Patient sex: M
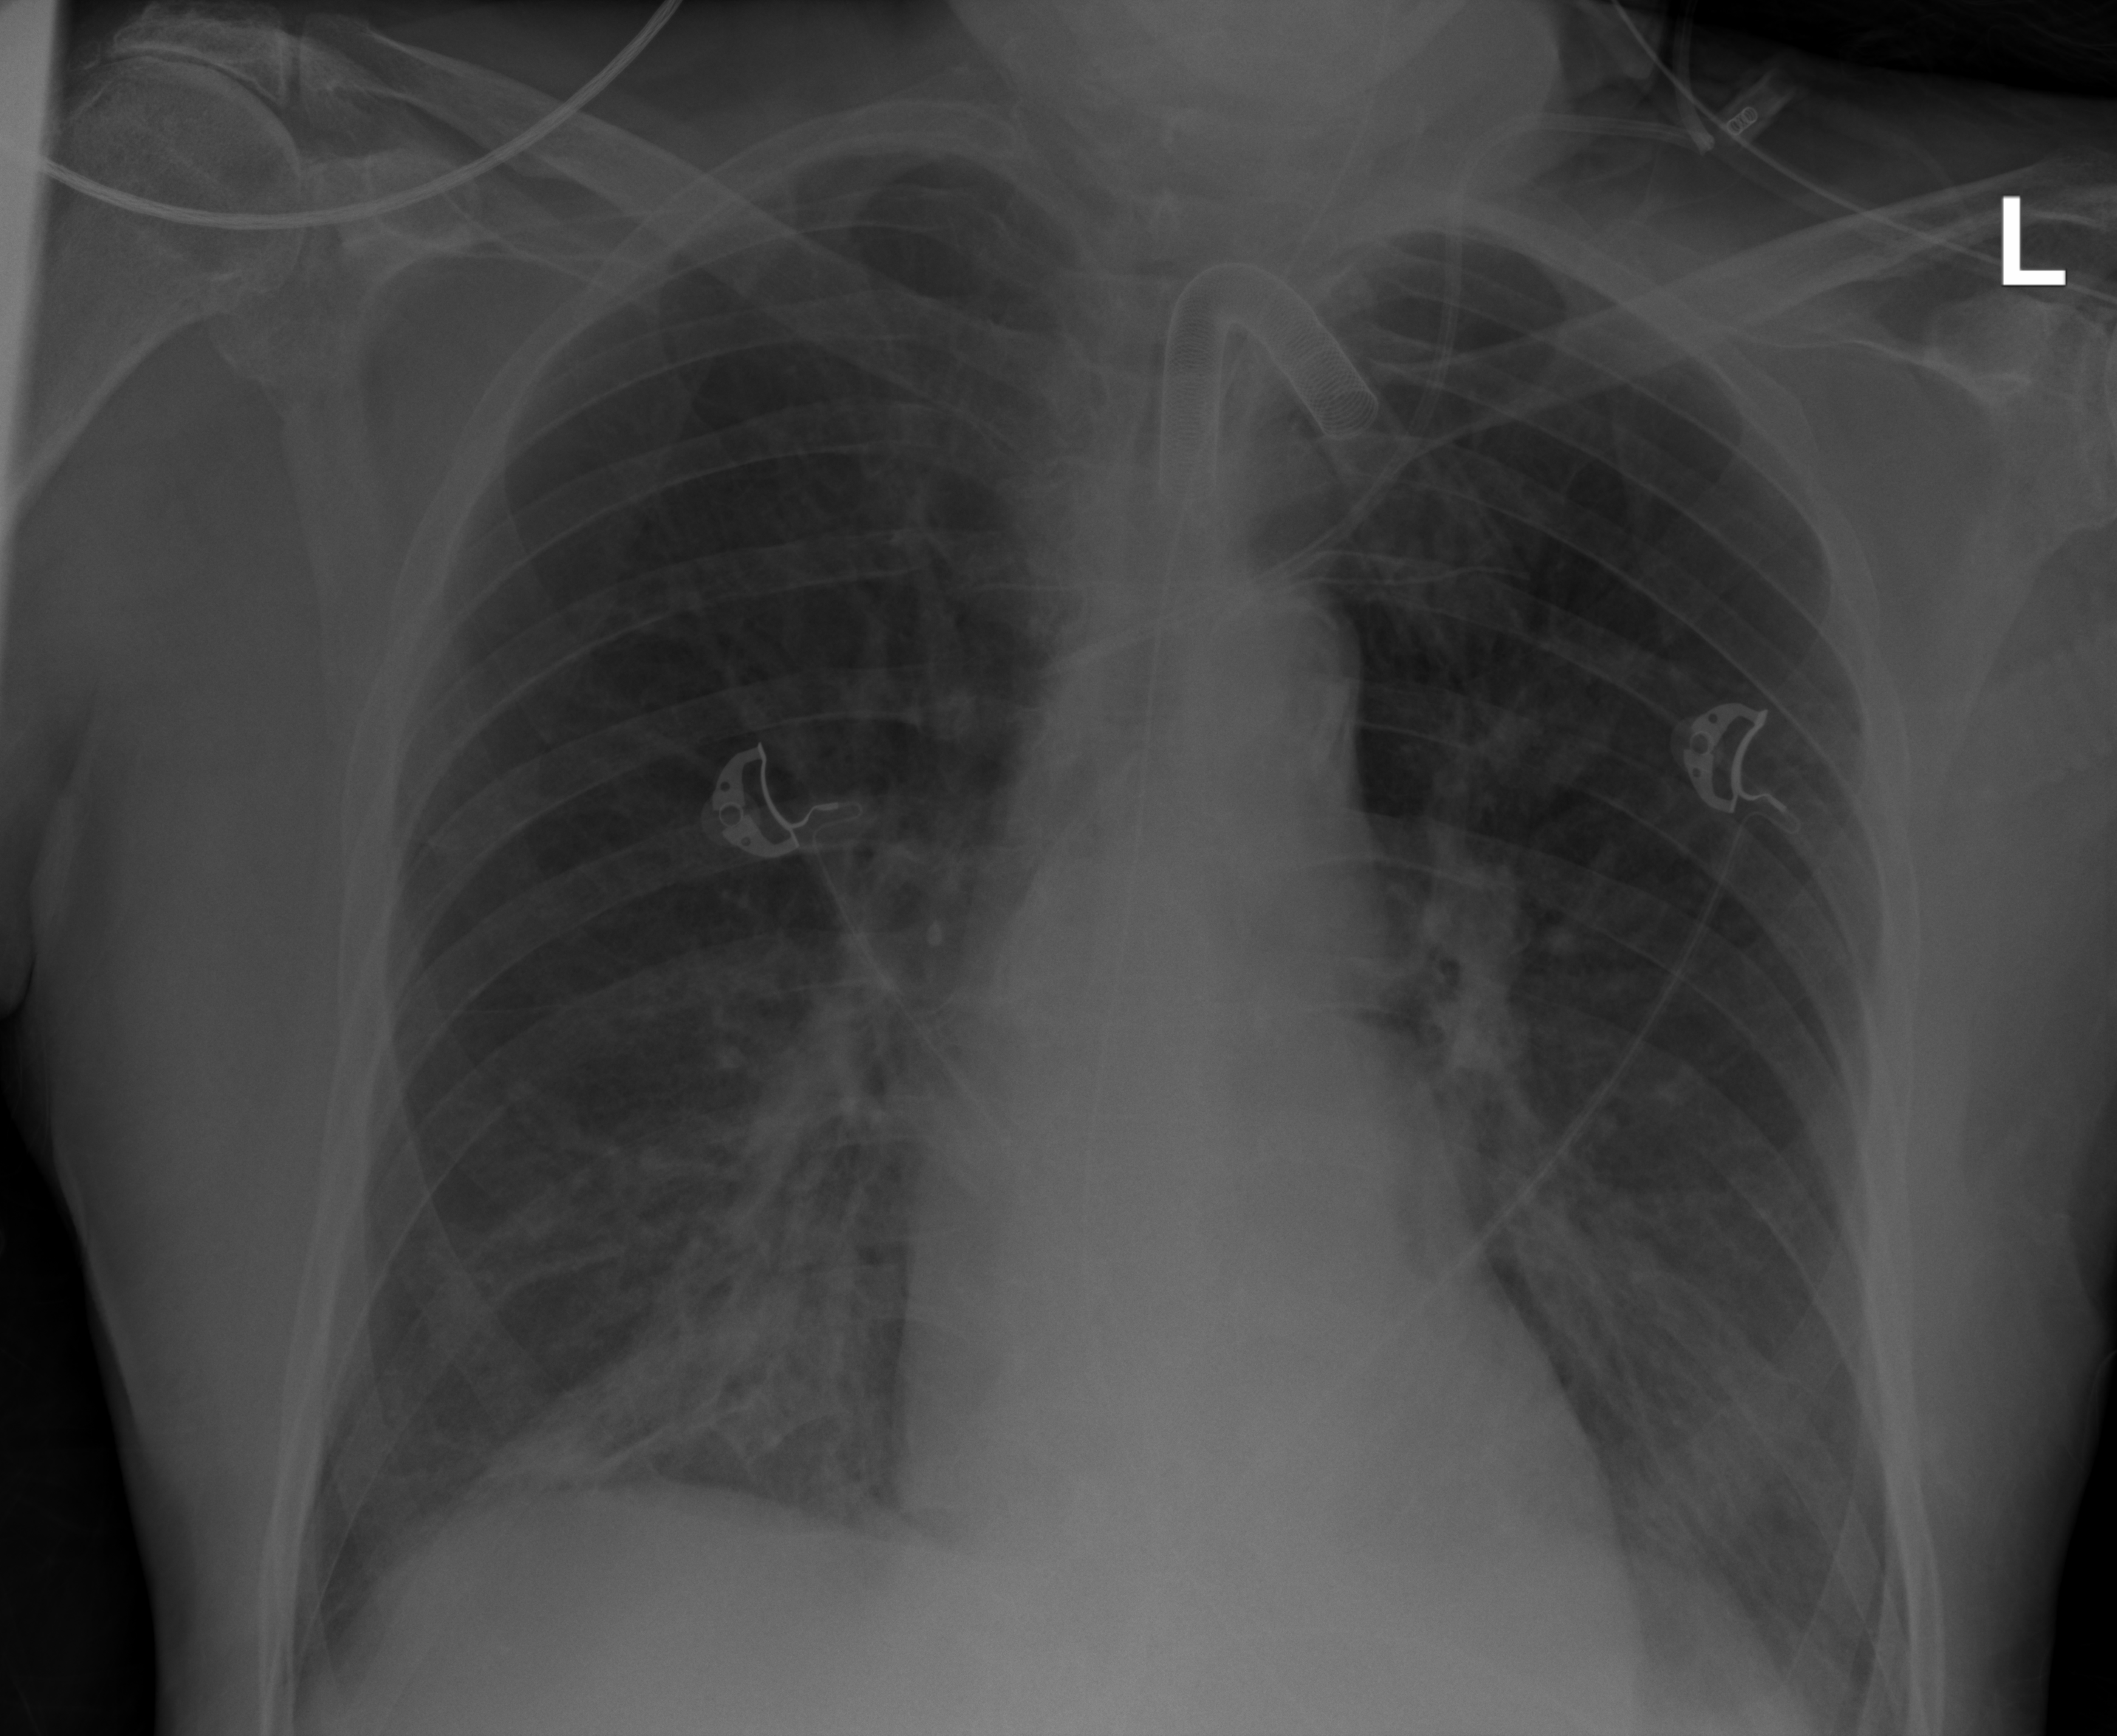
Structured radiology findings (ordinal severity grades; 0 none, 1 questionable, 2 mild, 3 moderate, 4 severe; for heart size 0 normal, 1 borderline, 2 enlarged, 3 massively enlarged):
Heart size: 2
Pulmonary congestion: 2
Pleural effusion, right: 0
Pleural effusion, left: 0
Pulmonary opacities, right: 2
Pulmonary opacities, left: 2
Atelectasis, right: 2
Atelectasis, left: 2